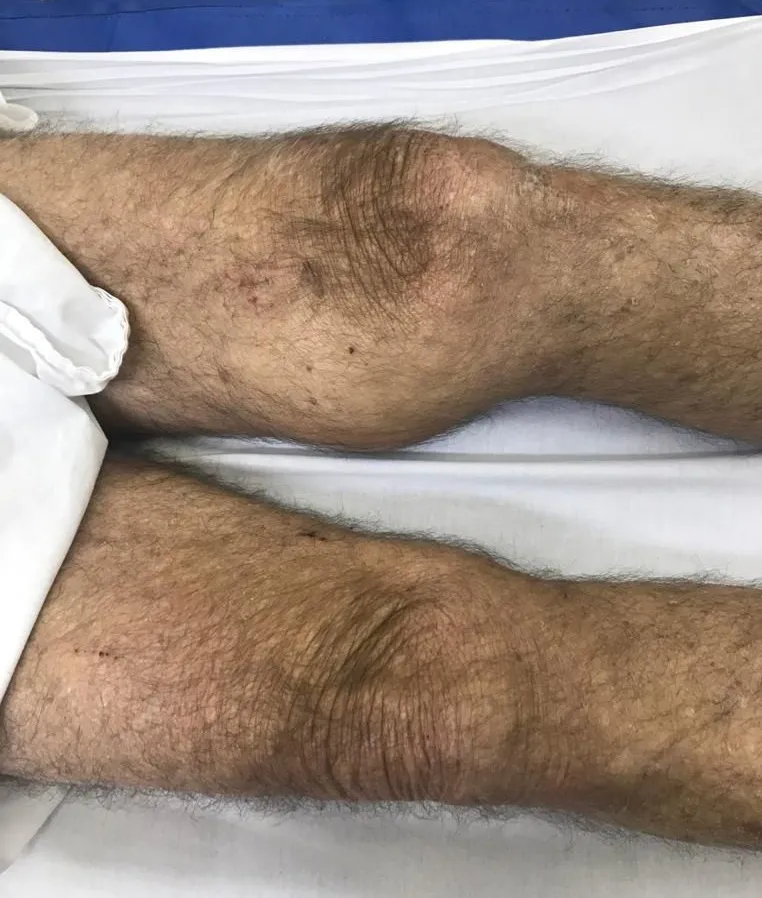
Patient before operation.
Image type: medical_photograph (skin_photograph)